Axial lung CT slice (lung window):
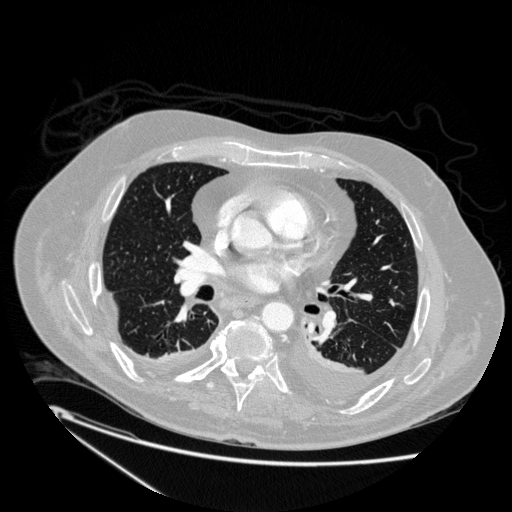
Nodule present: no